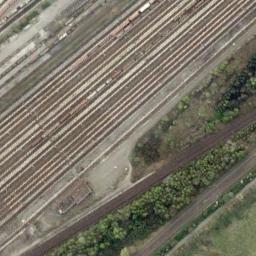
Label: railway